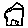
Label: house